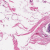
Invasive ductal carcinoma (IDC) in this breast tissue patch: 0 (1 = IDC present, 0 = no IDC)